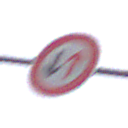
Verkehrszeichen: VorrangDesGegenverkehrs
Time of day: Midday
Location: Outdoor (Suburban)
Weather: Overcast
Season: NotSpecified
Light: Natural